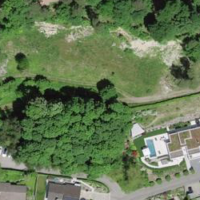
EUNIS habitat code: 55
Species observed at this site:
Pinus sylvestris